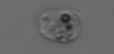
Label: Amoeba